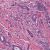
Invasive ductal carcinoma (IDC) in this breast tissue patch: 1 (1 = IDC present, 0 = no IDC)